Question: Im debugging C in Xcode and setting breakpoints in functions to examine the value of various doubles. Xcode insists on displaying them using scientific notation, which is a real pain. I need to see a decimal representation. The right click "View Value" menu option of , does weird things. Anyone have any idea how to get this to play nice short of printf'n everything I want to see??

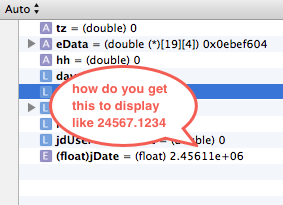
Answer: Check out the <URL> documentation, specifically the section near the top.
You can use the 'type format' command to change the default output.
From the link above
> Type formats enable you to quickly override the default format for
displaying primitive types (the usual basic C/C++/ObjC types: int,
float, char, ...).If for some reason you want all int variables in your program to print
out as hex, you can add a format to the int type.This is done by typing(lldb) type format add --format hex int
To change the default display of your jDate objects you should be able to do something like
'''
type format add -f float jDate
'''
You can get more info from the debugger itself with 'help <format>' but the above linked page reads quite well.
If that doesn't solve your problem, you may need to read further down on . I can't remember what Xcode displays, be it the format or the summary.
Additionally, the WWDC2012 session shows methods to change these display formats and add your own. The relevant bits are around the 35 minute mark, but the whole session is great.
Hope that helps!